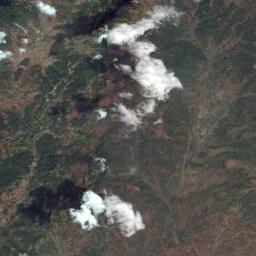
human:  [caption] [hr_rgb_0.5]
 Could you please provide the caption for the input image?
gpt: A little white cloud floated above the blue figure .

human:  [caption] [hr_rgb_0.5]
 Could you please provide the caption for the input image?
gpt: The cumulus clouds are located above the land covered by some vegetation while some ups and downs are on the land .

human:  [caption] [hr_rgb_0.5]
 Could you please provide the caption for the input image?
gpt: The white cloud is above the mountain .

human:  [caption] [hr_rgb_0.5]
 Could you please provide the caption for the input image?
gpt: White clouds are in the air and clouds are cast on the green earth .

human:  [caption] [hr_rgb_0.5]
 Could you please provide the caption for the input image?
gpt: There are a few pieces of white clouds over a mountain .